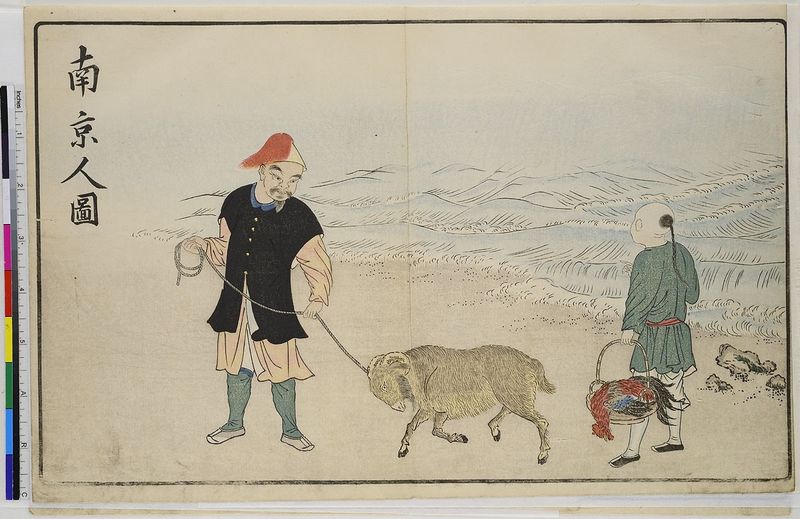
Titel: Bild von Menschen aus Nanking, aus dem Buch: Bilder importierter Vögel
Künstler: Kitao Masayoshi
Standort: Hamburg
Institution: Museum für Kunst und Gewerbe Hamburg
Schlagwörter: mann, ufer, hut, gischt, holzschnitt, strand, wellen, leine, korb, asien, druckgraphik, druckgrafik, hahn, zeit, ziege, farbholzschnitt, edo, reproduktionen, druckerzeugnisse, geflügel, blindprägedruck, blinddruck